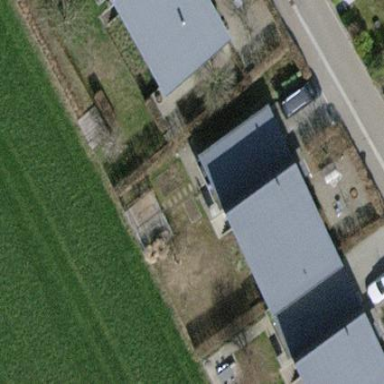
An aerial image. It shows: Terrace building.